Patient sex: M
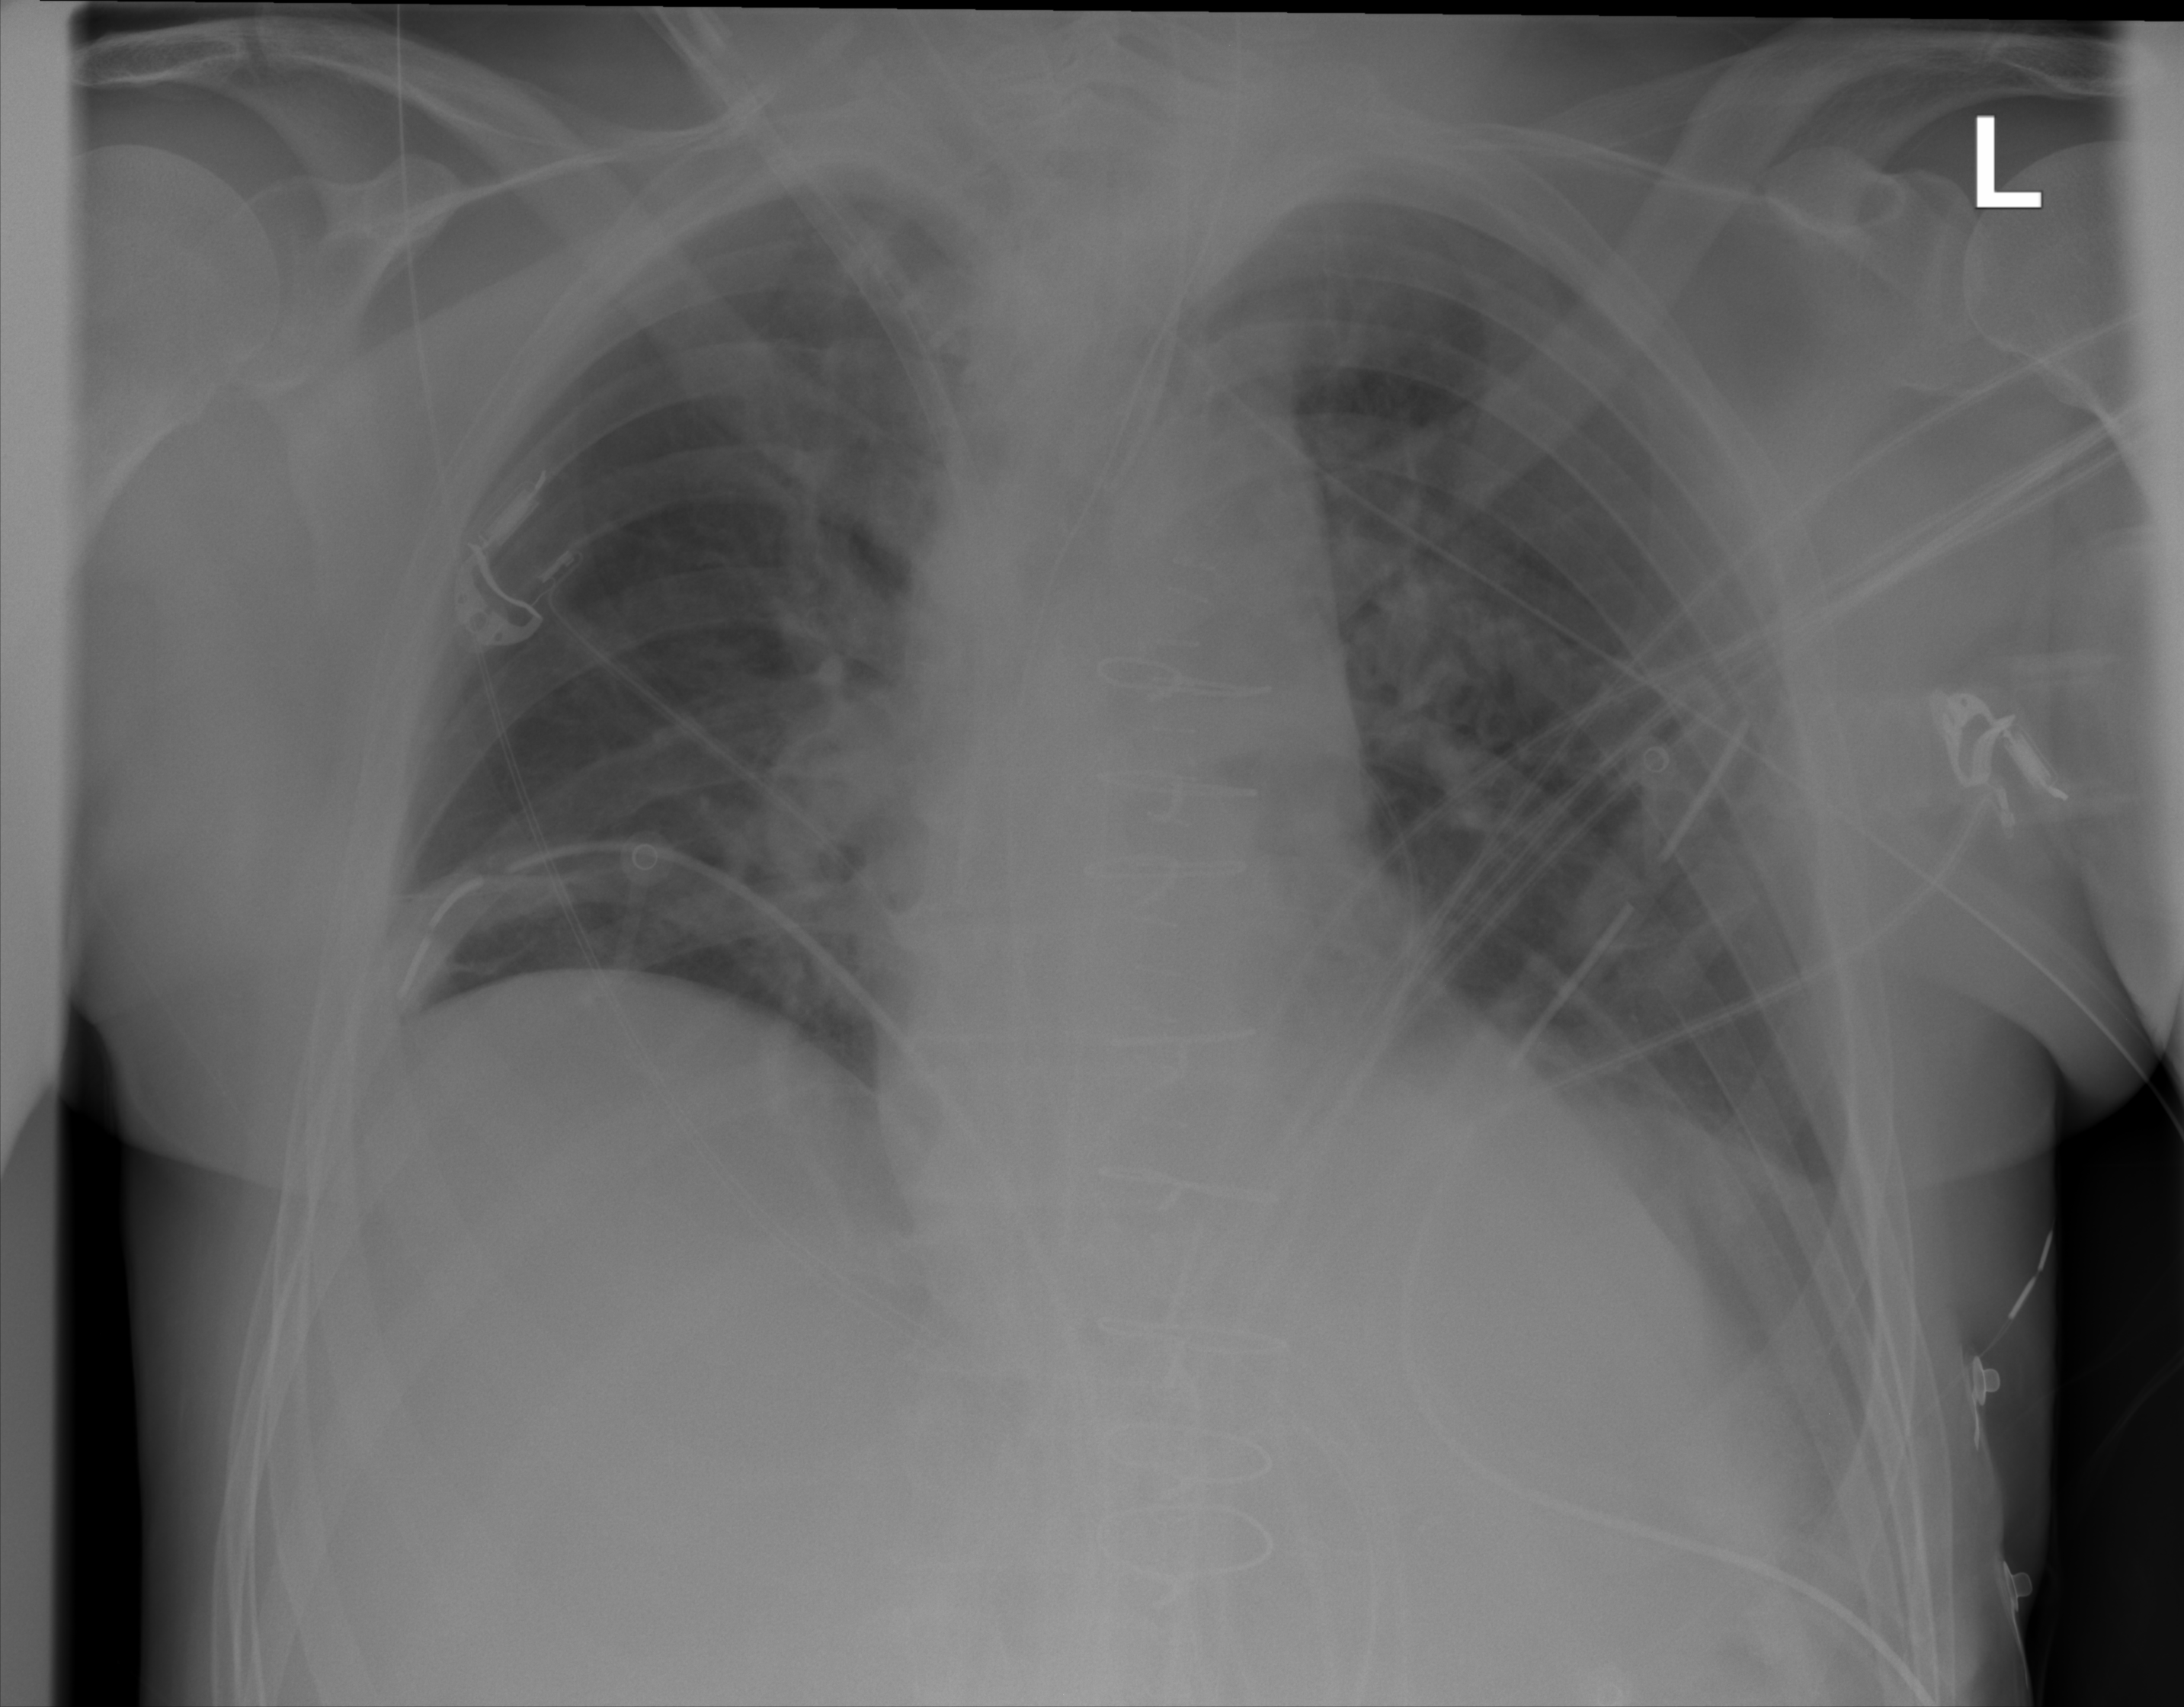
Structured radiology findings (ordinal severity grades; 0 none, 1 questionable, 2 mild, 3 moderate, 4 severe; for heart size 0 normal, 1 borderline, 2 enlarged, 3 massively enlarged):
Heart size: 2
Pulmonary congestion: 2
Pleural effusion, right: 0
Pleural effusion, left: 1
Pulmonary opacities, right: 0
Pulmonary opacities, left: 0
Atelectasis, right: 1
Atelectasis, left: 2